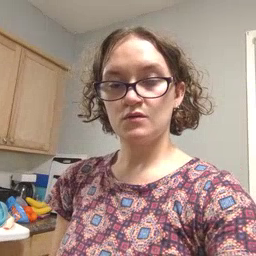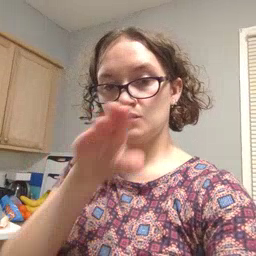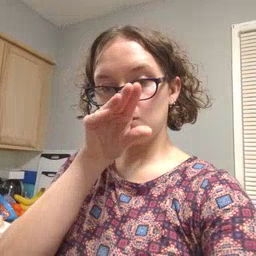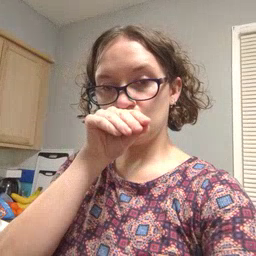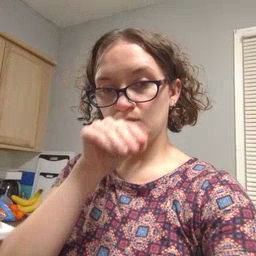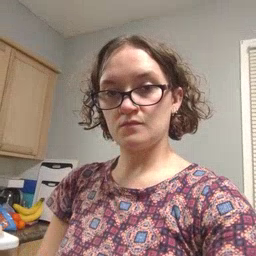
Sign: goose